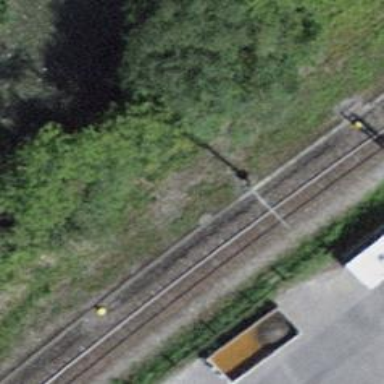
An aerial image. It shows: Narrow-gauge railway track electrified by contact line.